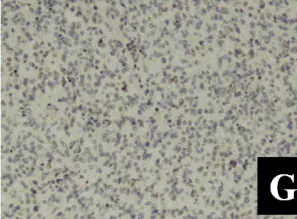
Representative immunochemical markers in tumor specimens. (F, G, H) showed the tumor cells were negative for EMA, MGMT, and vimentin, respectively (200x).
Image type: pathology (immunostaining)